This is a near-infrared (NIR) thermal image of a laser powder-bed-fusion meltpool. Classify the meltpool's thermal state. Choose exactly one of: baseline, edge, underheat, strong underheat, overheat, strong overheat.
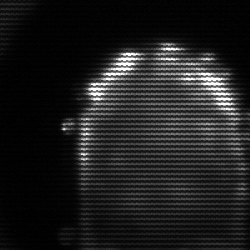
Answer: baseline